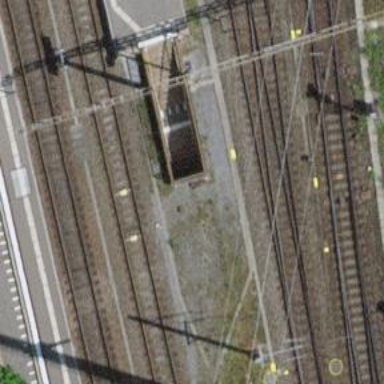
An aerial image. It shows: Surveillance system is in place.